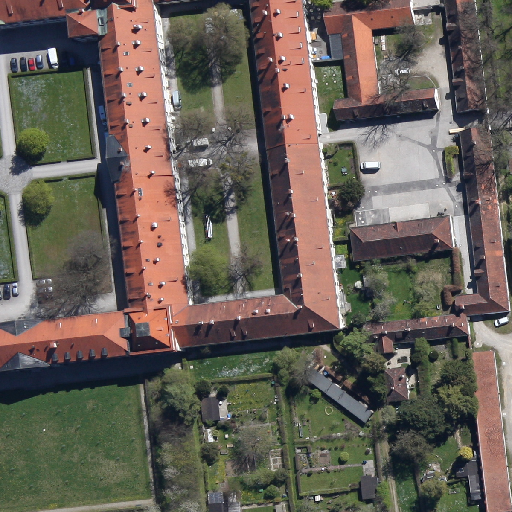
Referring expression: light-duty vehicle